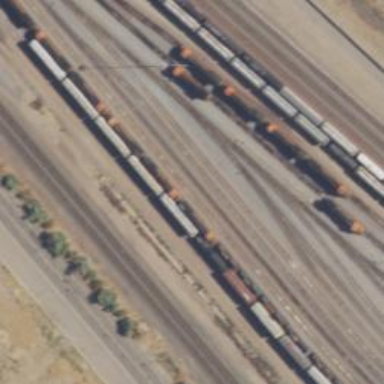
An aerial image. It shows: Railway yard in service.